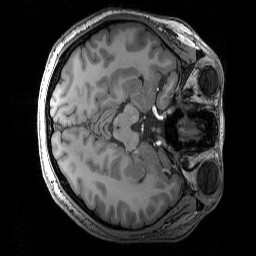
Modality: T1w
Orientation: axial
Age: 21
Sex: female
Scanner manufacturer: siemens
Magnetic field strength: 3 T
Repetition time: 2.3 s
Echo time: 0.00344 s